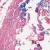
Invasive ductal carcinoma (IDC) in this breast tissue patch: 0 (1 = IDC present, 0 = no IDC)